Field crop: maize
Growth stage: 2
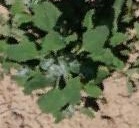
Species: chenopodium